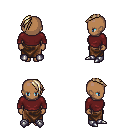
a pixel art fantasy rpg character, female body template, human, dark skin, maroon long-sleeve shirt, robe skirt, white blonde long mohawk hairstyle, metal boots, four views (front, back, left, right), 2x2 character sprite sheet, small pixel art, hard edges, no anti-aliasing